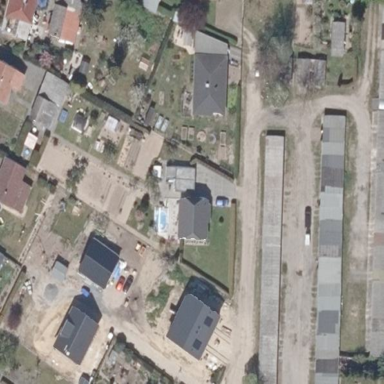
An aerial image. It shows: Area designated for garages.